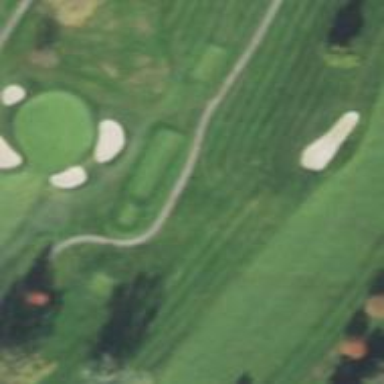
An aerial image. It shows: Pathway for golfing.